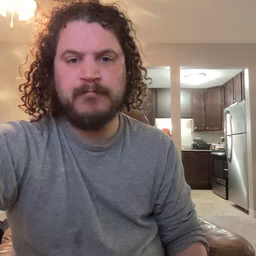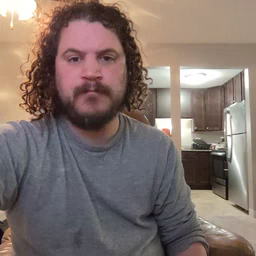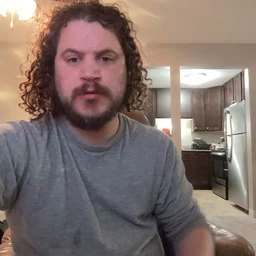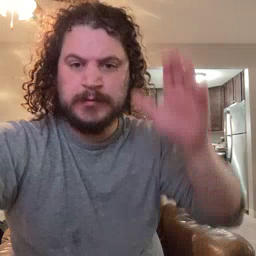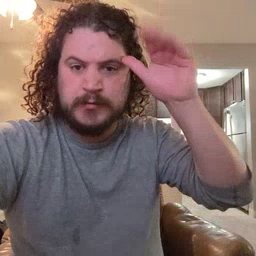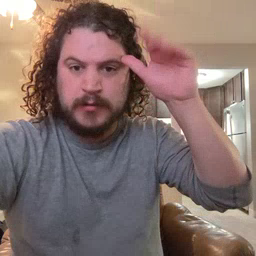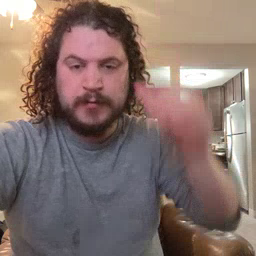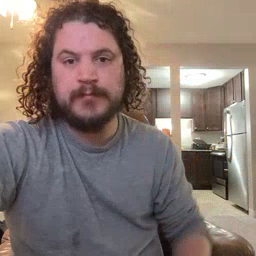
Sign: donkey